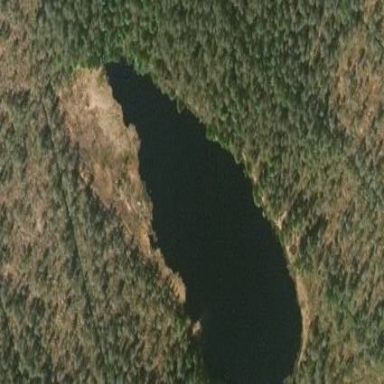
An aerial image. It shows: Serene lake.